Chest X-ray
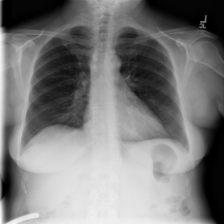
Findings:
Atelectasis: negative
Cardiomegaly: negative
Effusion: negative
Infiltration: negative
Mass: negative
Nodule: negative
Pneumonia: negative
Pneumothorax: negative
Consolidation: negative
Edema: negative
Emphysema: negative
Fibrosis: negative
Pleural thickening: negative
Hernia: negative